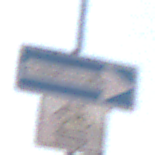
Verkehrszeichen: EinbahnstrasseRechtsweisend
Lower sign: RichtungsangabeDurchPfeile9
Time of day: Midday
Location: Outdoor (Nature)
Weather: PartlyCloudy
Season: NotSpecified
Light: Natural